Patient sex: M
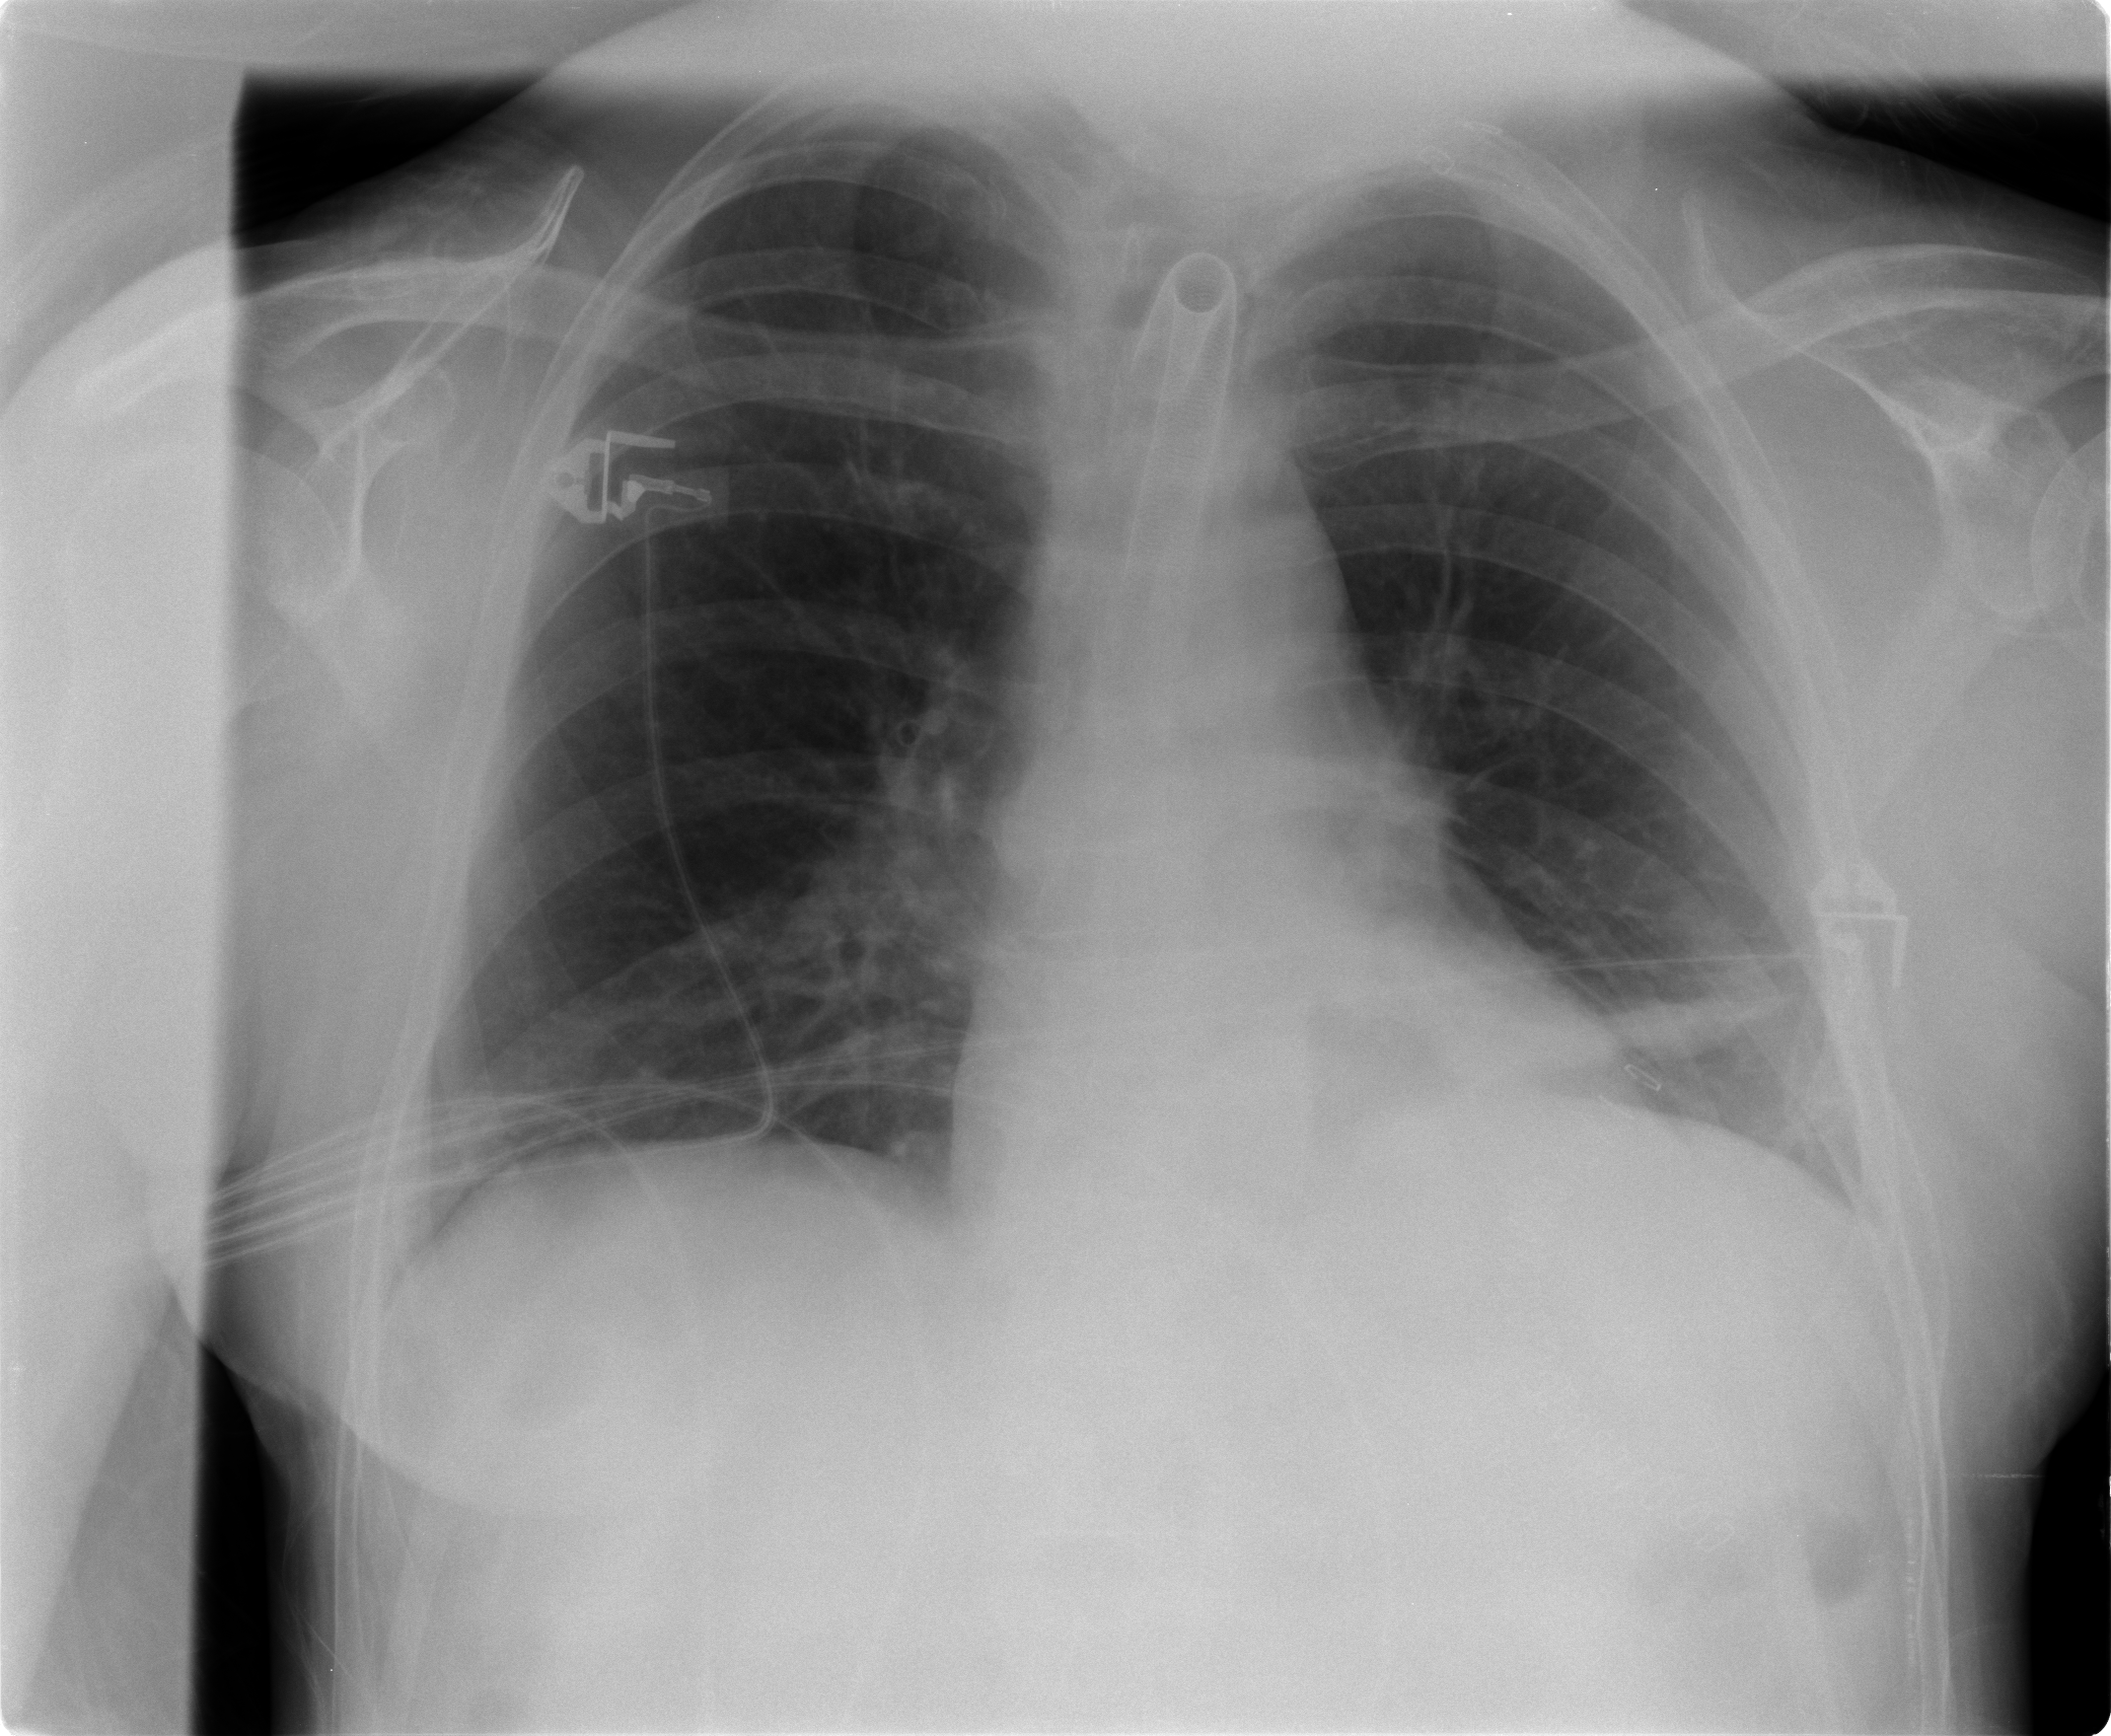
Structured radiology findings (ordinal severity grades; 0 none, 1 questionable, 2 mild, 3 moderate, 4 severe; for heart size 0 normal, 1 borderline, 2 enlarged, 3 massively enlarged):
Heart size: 0
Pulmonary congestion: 0
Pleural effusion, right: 0
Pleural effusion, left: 0
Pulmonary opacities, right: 0
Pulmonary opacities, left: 1
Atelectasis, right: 0
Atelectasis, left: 2